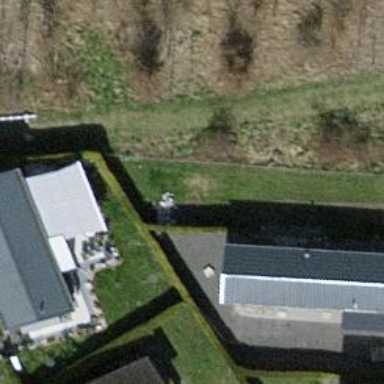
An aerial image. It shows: Static caravan building.